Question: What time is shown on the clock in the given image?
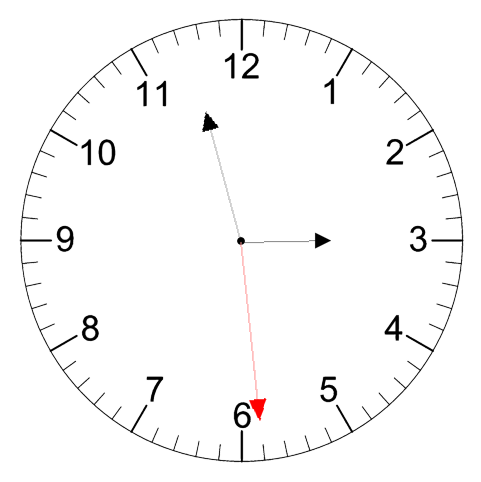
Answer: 02:57:29